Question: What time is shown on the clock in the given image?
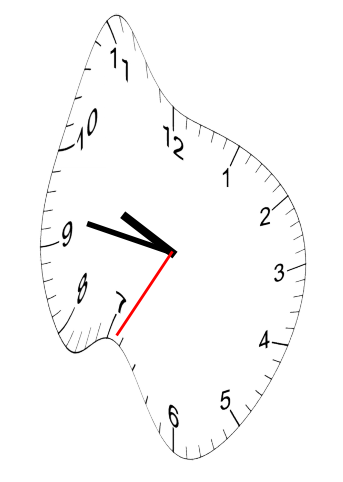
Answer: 09:46:35